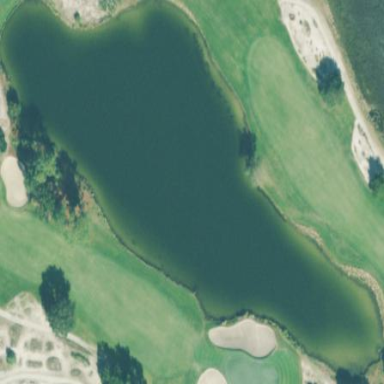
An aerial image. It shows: Water hazard in golf course. The hazard is natural water feature.